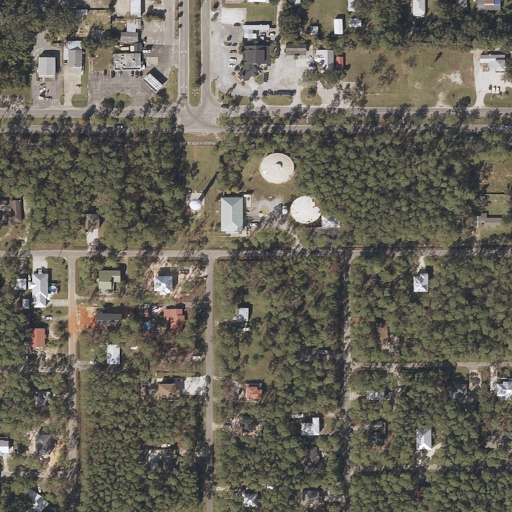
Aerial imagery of island in Alabama named Little Dauphin Island containing low intensity development, open development, medium intensity development, woody wetlands, evergreen forest, high intensity development, and grassland